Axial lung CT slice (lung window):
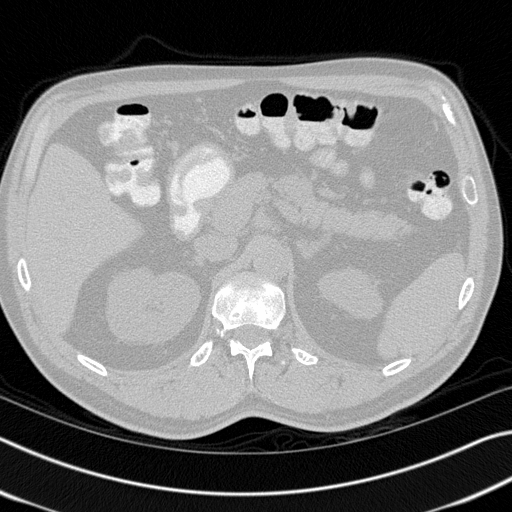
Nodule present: no